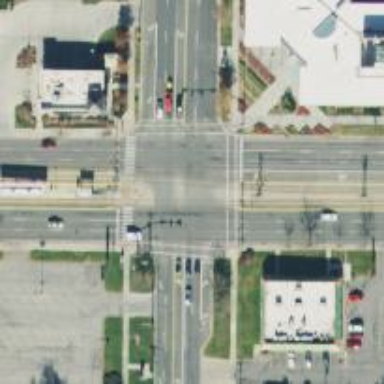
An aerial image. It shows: Crossing with line markings on the road.